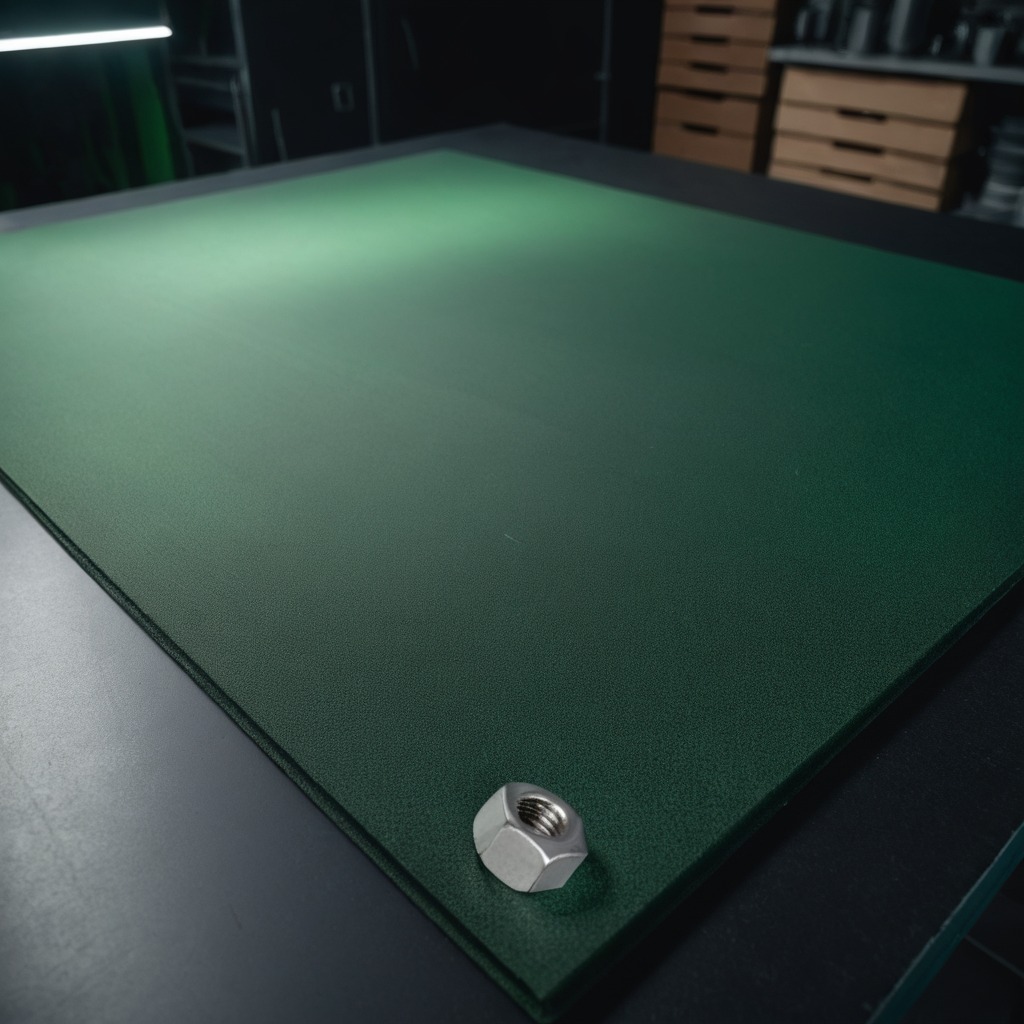
A metal nut is lying on the green rubber mat.